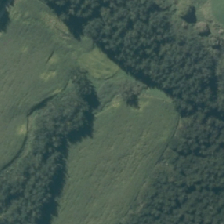
Land cover: low_producing_grassland